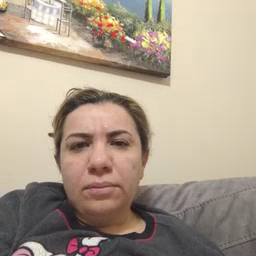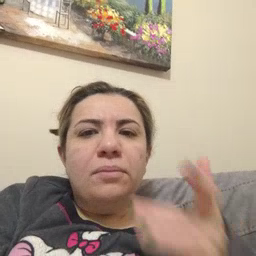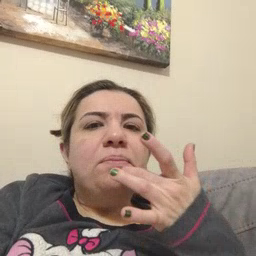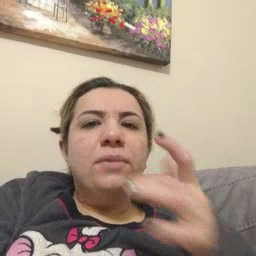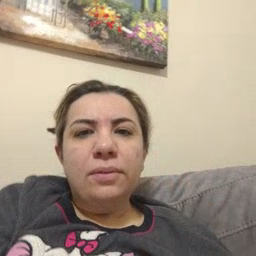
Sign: taste